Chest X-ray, AP view. Patient: 72 years old, sex F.
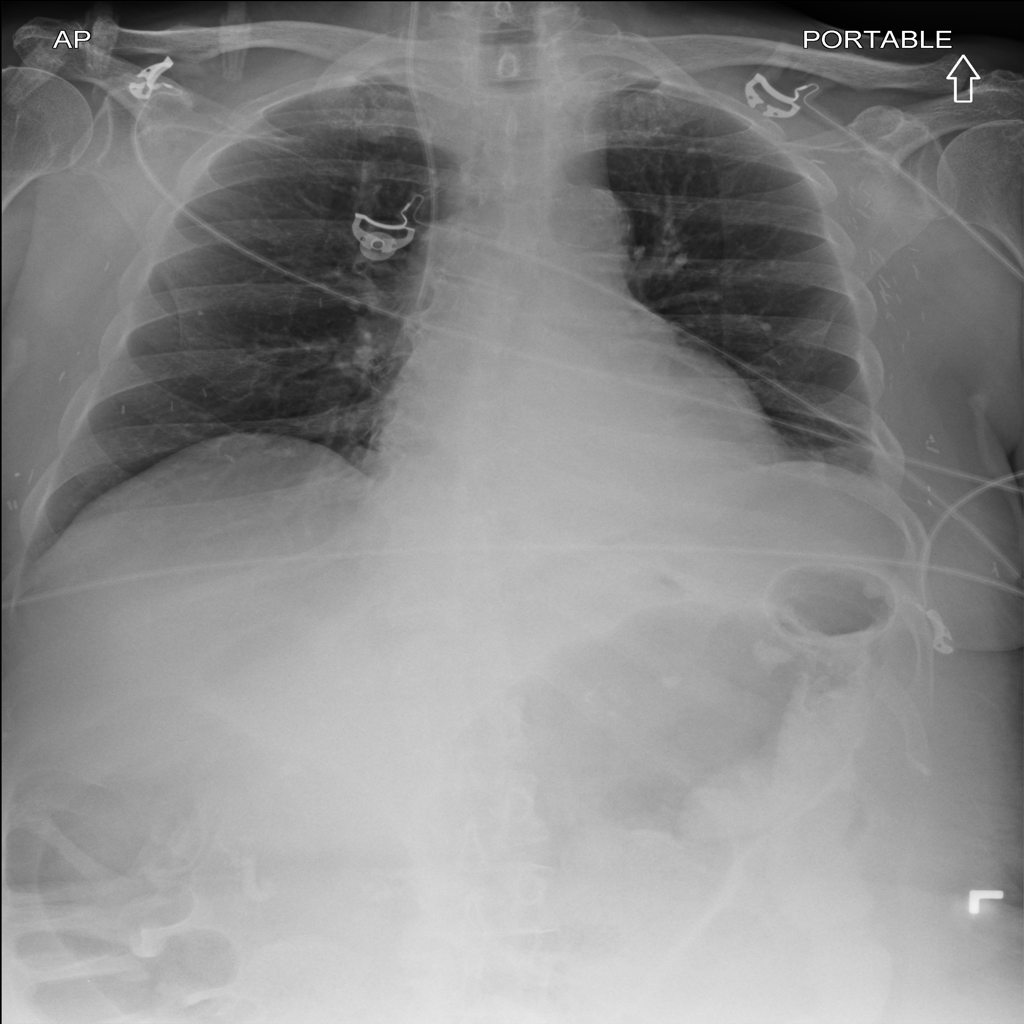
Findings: Atelectasis, Effusion